Field crop: tomato
Growth stage: 1
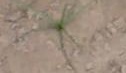
Species: cyperus